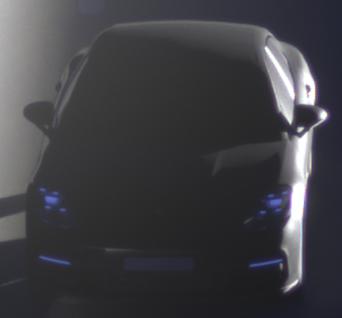
Make: Porsche
Model: Panamera
Detailed model: Panamera (971)
Model produced from: 2016/11
Model produced until: 2018/08
Doors: 5
Color: black
Road condition: dry road
Daytime: sunrise or sunset
Contrast: high contrast